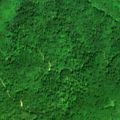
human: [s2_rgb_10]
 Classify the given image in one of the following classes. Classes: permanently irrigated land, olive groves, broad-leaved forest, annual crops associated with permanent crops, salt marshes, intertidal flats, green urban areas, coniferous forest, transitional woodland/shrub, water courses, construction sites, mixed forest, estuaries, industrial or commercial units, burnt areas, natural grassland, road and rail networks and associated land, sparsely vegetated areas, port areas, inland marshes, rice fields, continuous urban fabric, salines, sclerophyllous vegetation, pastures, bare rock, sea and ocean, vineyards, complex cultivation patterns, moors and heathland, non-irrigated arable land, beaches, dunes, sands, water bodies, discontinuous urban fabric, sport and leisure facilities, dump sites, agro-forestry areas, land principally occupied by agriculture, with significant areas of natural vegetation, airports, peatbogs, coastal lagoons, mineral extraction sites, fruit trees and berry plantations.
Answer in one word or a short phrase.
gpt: broad-leaved forest